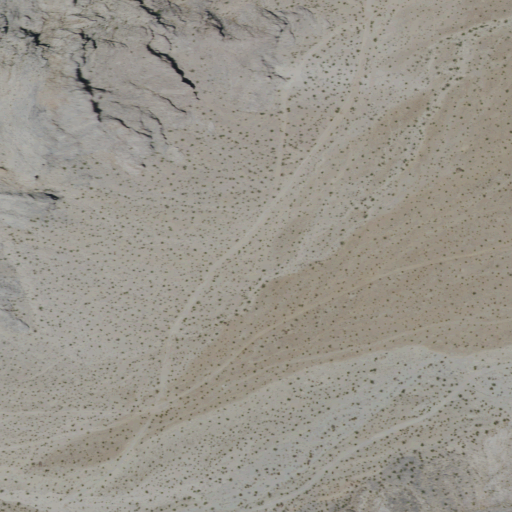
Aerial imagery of valley in California named Revenue Canyon containing only shrub